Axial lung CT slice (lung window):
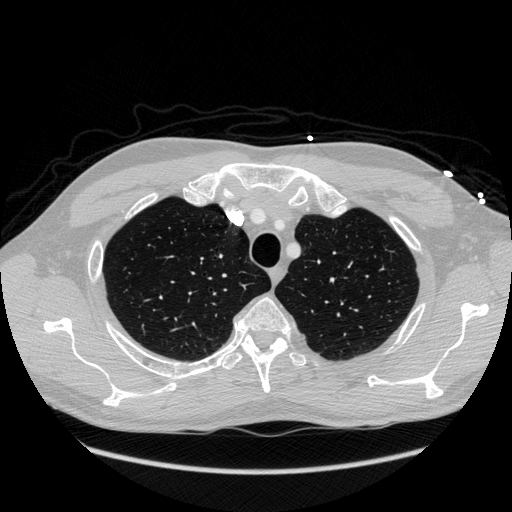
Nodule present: no